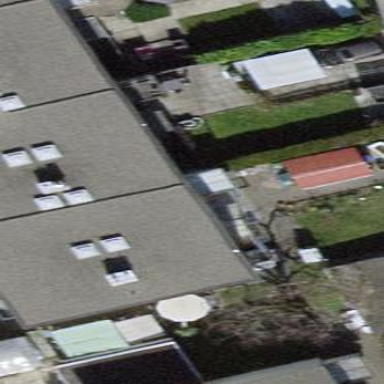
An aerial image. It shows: House with flat roof.